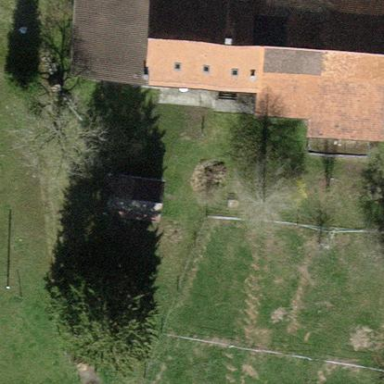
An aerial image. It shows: Farm building with gabled roof.